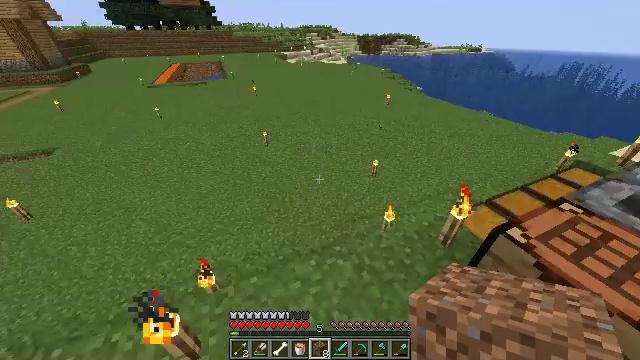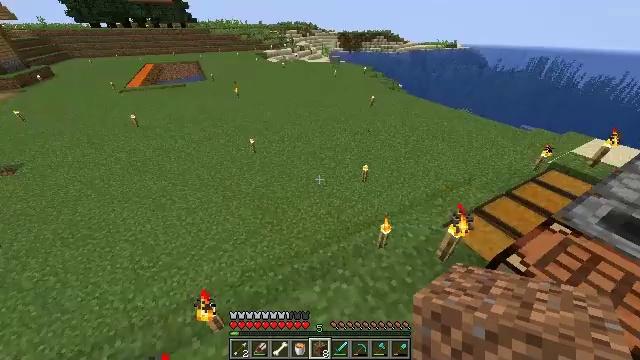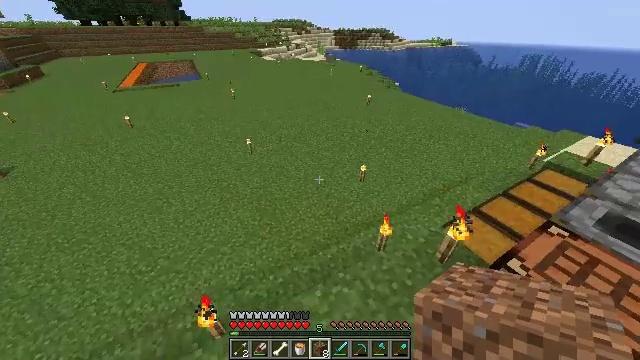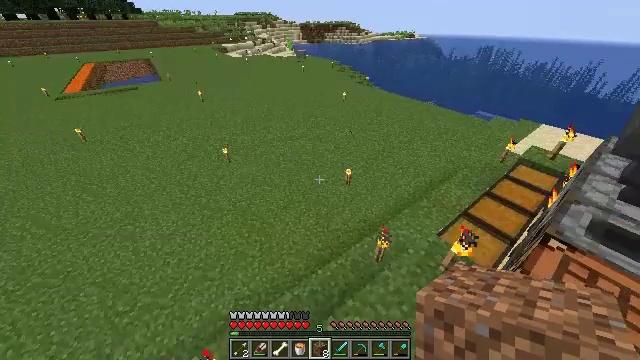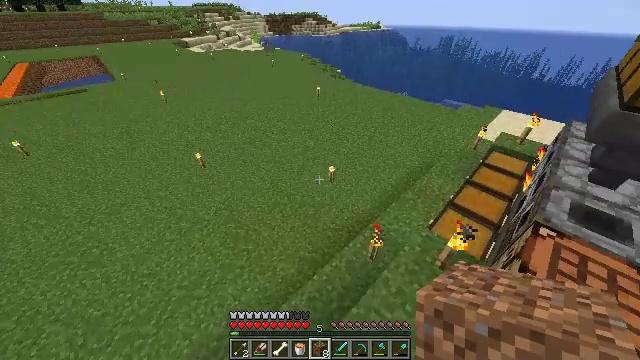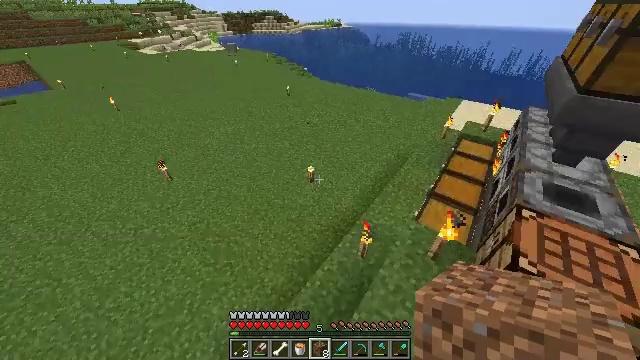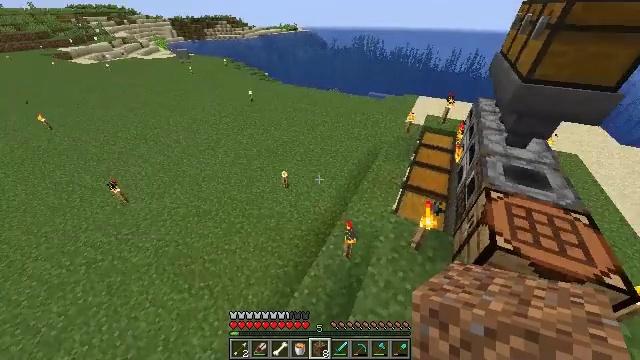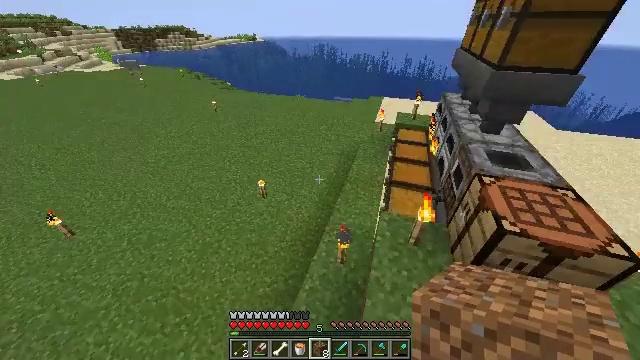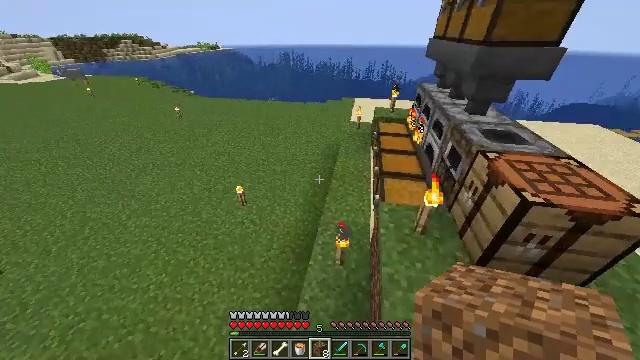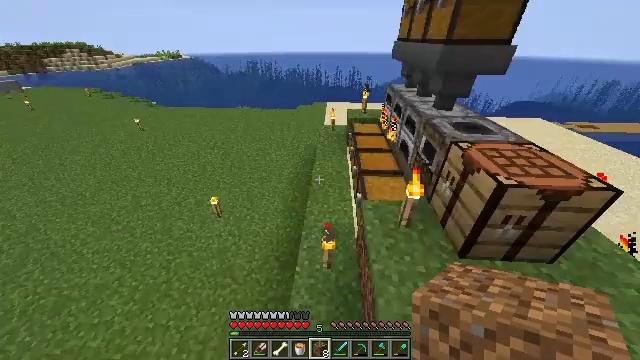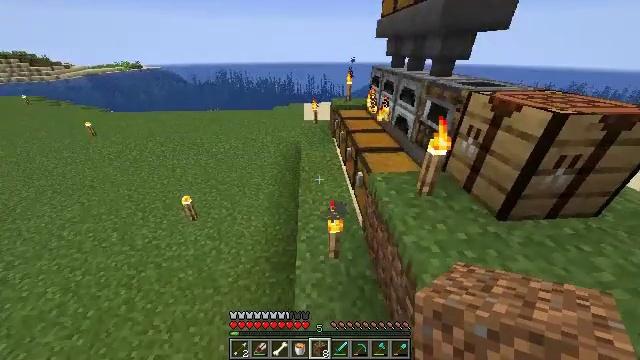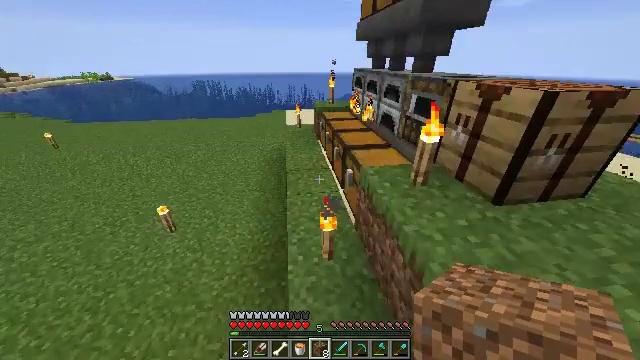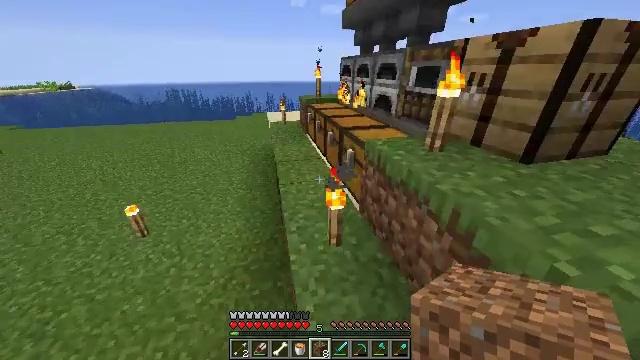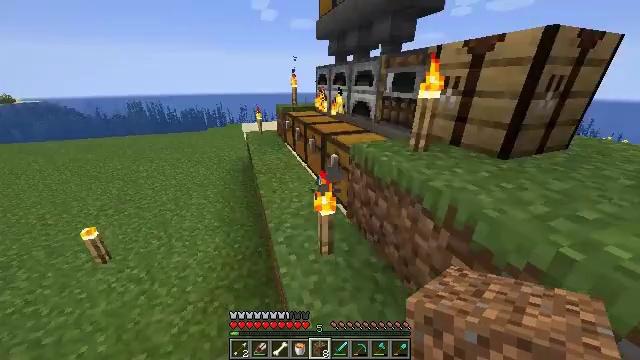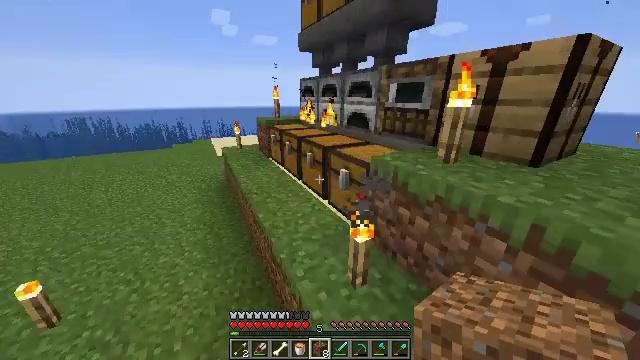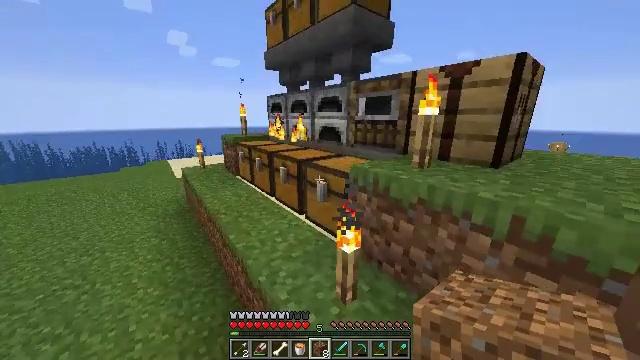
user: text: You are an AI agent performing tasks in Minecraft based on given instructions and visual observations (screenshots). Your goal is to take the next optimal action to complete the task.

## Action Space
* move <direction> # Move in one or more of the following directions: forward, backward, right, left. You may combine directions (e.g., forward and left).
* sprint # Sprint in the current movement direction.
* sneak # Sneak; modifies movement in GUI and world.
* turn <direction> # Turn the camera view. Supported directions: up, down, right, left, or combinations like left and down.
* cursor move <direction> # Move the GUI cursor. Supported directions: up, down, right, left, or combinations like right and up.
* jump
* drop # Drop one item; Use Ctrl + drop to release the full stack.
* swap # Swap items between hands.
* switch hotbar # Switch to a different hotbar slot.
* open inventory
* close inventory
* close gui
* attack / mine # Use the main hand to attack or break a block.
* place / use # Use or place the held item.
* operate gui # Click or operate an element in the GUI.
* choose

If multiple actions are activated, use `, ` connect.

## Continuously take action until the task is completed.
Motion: motion action
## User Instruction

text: Use nine redstone dust to craft a redstone block.
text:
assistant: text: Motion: move forward, sprint, turn right, jump
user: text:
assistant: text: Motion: move forward, turn right, jump
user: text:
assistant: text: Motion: move forward, turn right and down, jump
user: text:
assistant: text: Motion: move forward, turn right and down, jump
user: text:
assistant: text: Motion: move forward, turn right
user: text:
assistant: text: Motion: move forward, turn right
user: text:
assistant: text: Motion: move forward, turn right and up
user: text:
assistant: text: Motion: move forward, turn right and up
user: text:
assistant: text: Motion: move forward, turn right and up
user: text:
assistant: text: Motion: move forward, turn right and up
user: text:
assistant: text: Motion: move forward and move left, turn right and up
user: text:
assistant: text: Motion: move forward and move left, turn right and up
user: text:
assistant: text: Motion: move forward and move left, turn right and up
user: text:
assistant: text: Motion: move forward and move left, turn right and up
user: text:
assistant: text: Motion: move forward and move left, turn right and up
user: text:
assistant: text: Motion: move forward and move left, turn up
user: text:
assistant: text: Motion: move forward and move left
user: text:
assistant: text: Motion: move forward and move left
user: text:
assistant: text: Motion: move forward and move left
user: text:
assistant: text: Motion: move forward and move left
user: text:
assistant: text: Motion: move forward and move left
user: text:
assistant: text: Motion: move forward and move left, turn left
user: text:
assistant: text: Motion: move forward and move left, turn right
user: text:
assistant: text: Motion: move forward and move left, turn right
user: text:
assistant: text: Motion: move forward and move left, turn right and up
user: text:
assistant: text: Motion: move left, turn right and up
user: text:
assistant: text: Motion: move left, turn right and up
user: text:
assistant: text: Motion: move left, turn right and up
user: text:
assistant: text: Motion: move left, turn right and up
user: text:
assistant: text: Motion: move left, turn right